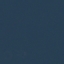
Land use / land cover: SeaLake